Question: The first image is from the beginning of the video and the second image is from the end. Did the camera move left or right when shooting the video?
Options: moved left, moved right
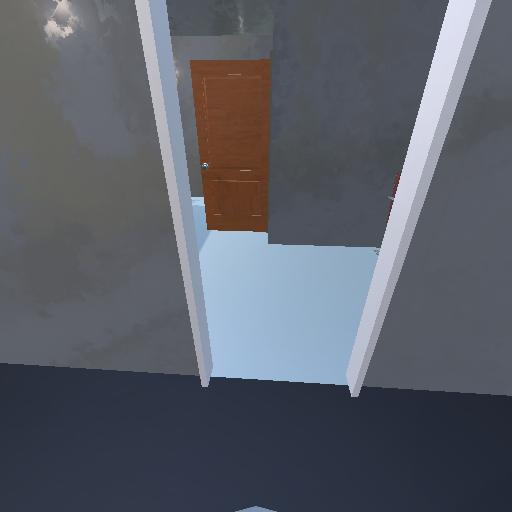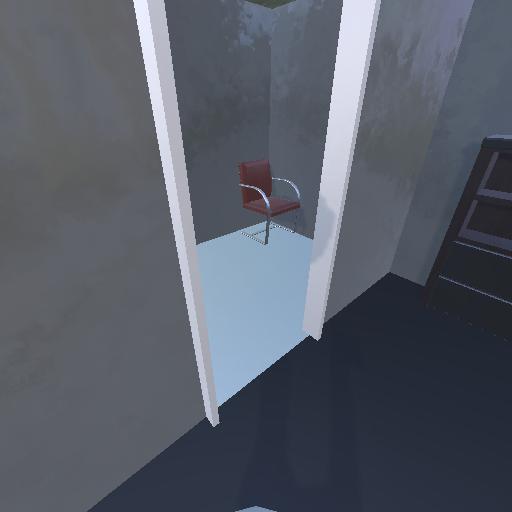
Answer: moved left